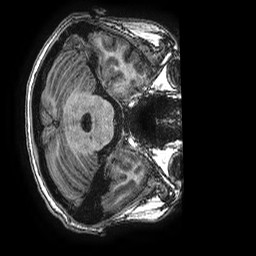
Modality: T1w
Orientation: axial
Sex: female
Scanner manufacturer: ge
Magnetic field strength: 3 T
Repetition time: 0.00766 s
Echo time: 0.003476 s